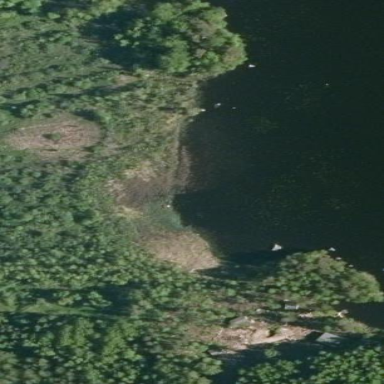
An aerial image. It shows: Swamp in wetland area.